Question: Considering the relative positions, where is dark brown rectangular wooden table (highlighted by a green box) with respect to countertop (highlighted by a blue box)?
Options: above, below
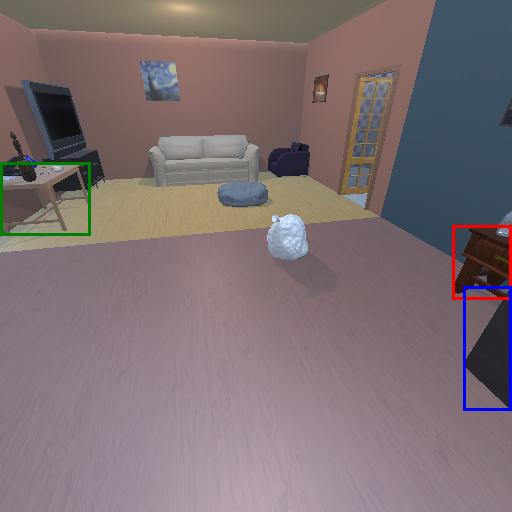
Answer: above